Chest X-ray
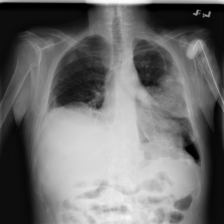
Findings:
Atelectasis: negative
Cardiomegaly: negative
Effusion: negative
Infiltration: negative
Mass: negative
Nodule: negative
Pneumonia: negative
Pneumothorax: positive
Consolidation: negative
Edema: negative
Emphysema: negative
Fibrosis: negative
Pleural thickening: negative
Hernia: negative